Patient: sex F, age 69
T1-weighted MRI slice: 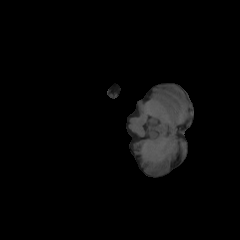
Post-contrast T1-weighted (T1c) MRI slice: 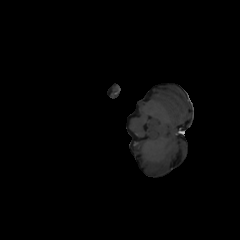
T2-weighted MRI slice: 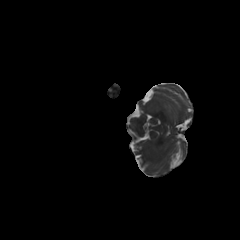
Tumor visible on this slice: no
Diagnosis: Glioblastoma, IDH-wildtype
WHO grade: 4